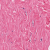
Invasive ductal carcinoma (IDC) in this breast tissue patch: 0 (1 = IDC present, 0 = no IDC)